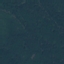
Land use / land cover class: Forest